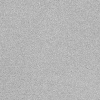
Atmospheric dust classification: dusty